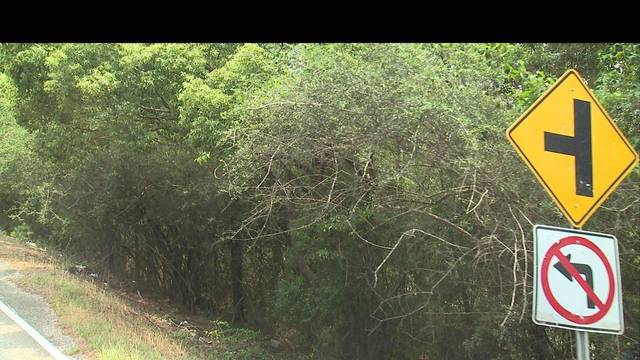
Region: United States
Coordinates: 30.293, -89.777